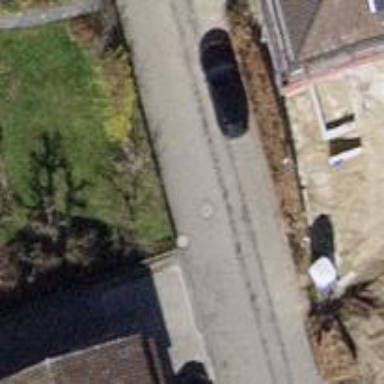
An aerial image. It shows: Smoothly paved residential road.